Interaction volume radius: 10 \u00c5
Interaction volume height: 25 \u00c5
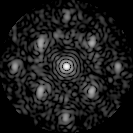
Disorder parameter: 0.4709